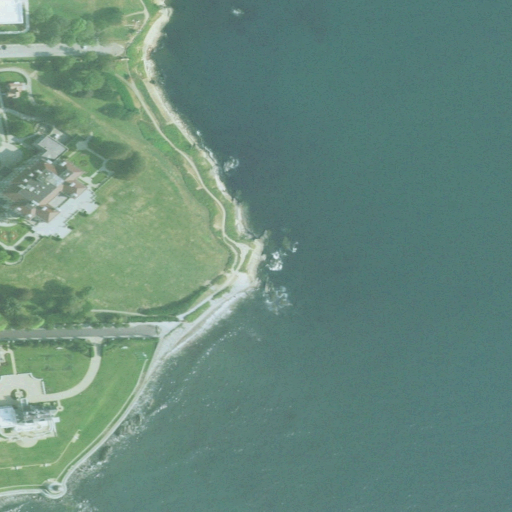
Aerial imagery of cape in Rhode Island named Ochre Point containing open water, low intensity development, open development, medium intensity development, grassland, herbaceous wetlands, barren land, high intensity development, and pasture